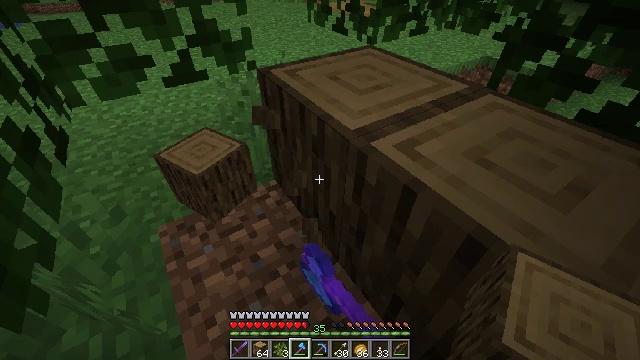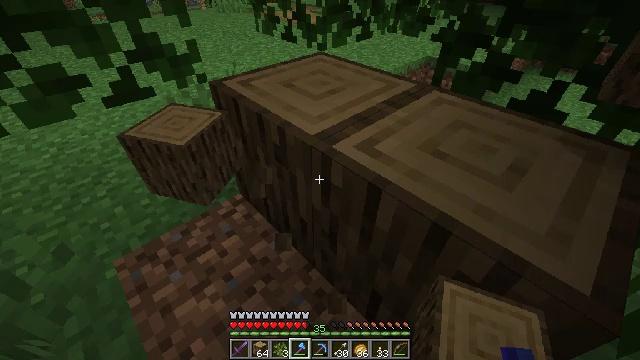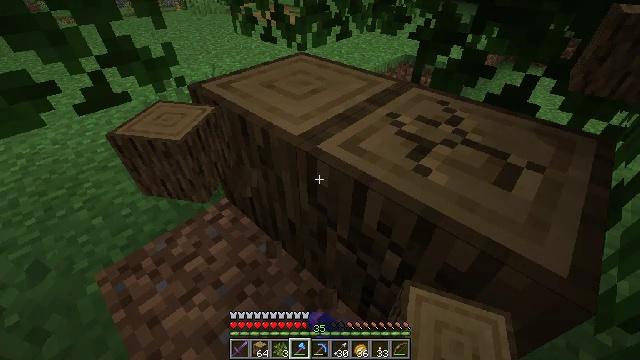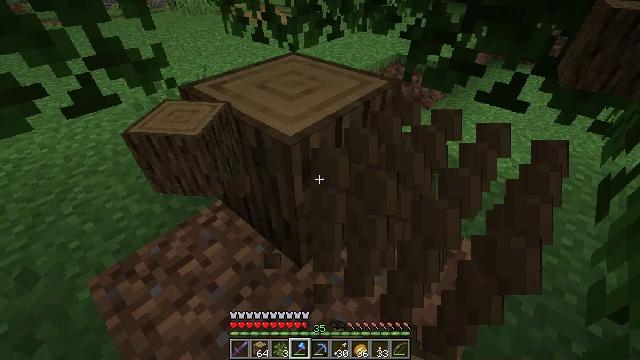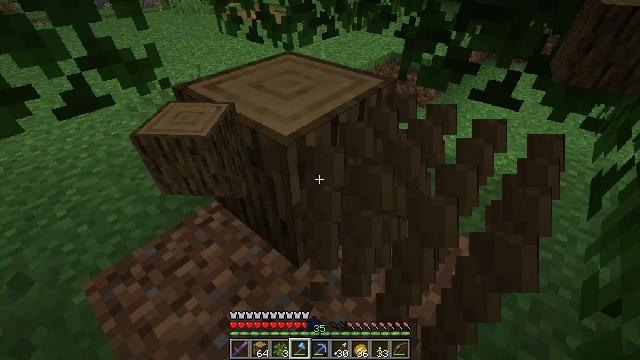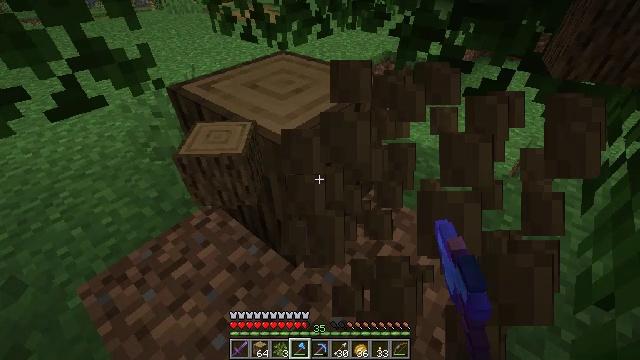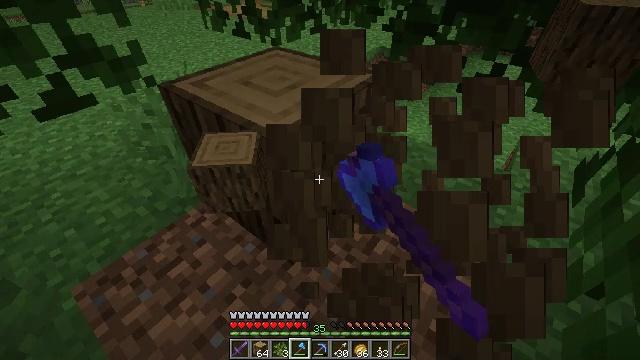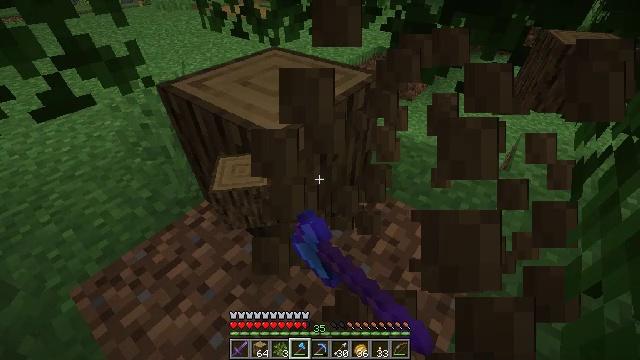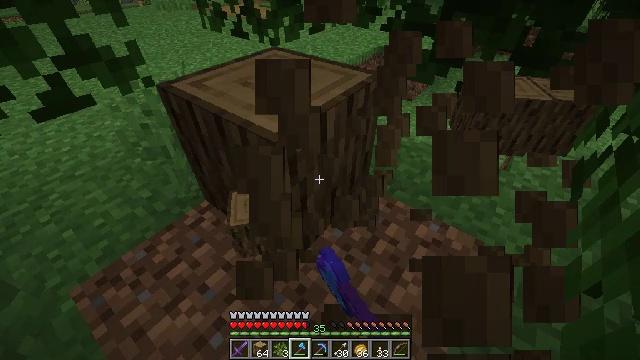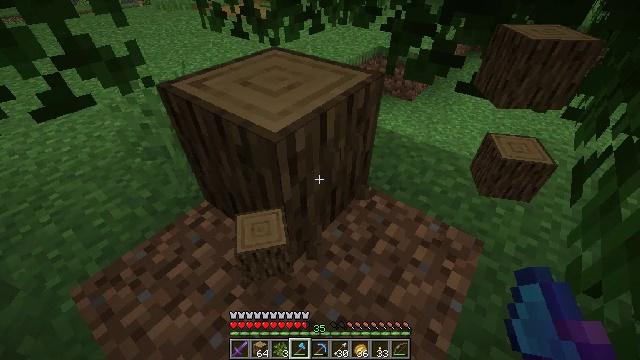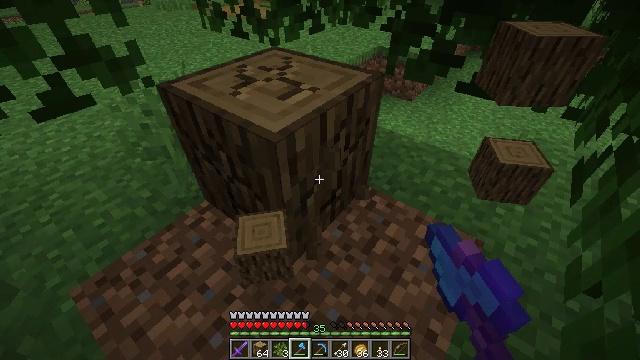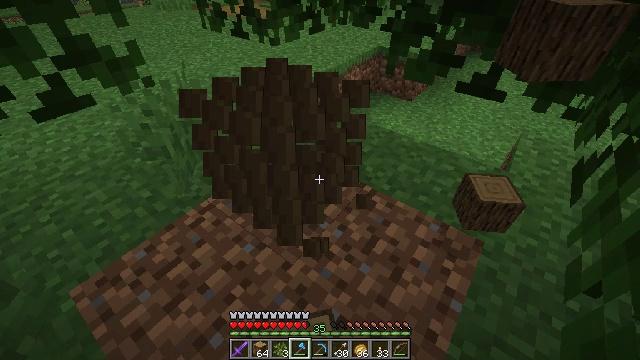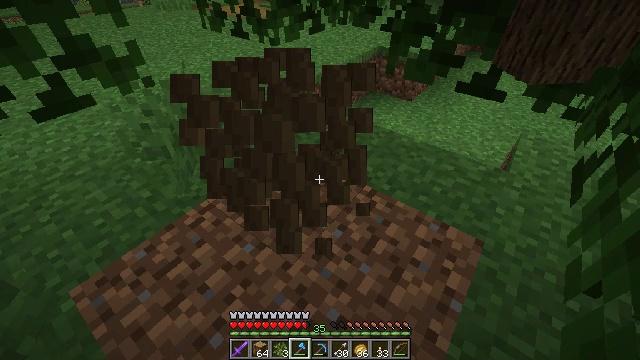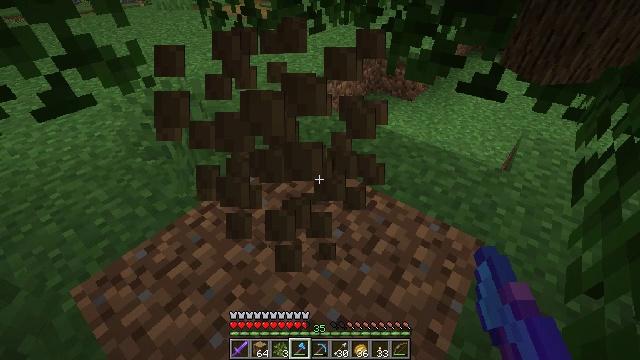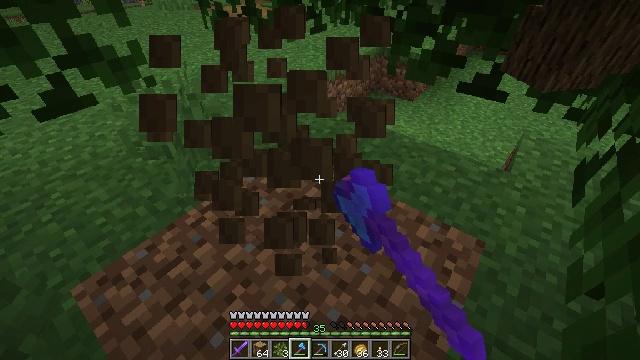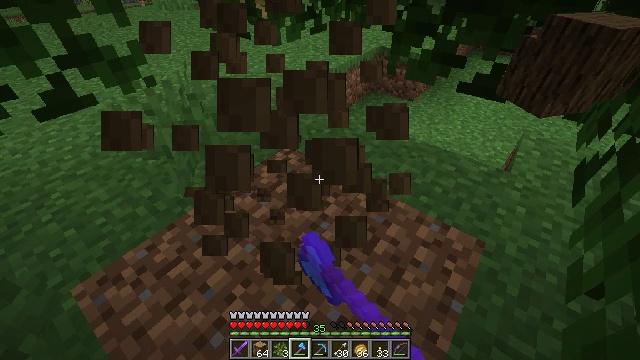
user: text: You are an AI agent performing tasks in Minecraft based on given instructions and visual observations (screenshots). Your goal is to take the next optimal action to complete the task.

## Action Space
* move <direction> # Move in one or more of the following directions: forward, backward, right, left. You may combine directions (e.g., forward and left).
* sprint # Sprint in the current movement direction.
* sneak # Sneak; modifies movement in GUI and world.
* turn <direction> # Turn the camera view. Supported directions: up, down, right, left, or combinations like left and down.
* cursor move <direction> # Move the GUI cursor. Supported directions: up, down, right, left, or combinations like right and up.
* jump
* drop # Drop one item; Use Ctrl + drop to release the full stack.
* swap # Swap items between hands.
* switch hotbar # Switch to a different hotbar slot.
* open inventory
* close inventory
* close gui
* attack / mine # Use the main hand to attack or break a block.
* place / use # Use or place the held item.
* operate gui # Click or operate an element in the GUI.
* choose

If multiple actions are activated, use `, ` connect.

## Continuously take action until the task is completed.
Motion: motion action
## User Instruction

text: Mine the oak log.
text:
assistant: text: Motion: turn right and up, attack / mine
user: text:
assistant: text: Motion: turn right, attack / mine
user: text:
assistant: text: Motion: turn right, attack / mine
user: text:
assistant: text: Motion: turn right, attack / mine
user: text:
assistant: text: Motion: turn right, attack / mine
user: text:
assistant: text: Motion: turn right, attack / mine
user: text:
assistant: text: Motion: attack / mine
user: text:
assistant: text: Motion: attack / mine
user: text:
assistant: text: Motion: attack / mine
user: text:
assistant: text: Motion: attack / mine
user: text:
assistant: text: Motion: attack / mine
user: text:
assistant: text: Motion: attack / mine
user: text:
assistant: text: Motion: attack / mine
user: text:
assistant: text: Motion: attack / mine
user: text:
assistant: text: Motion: attack / mine
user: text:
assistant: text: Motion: attack / mine